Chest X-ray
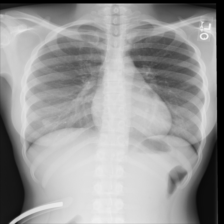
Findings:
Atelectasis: negative
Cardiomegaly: negative
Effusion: negative
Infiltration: negative
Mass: negative
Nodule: negative
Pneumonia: negative
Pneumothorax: negative
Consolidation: negative
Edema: negative
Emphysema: negative
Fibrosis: negative
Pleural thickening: negative
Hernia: negative